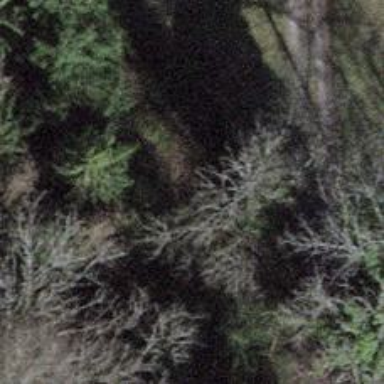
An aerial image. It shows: Culvert tunnel.